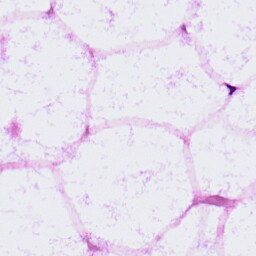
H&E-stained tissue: LymphNode